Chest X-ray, AP view. Patient: 59 years old, sex F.
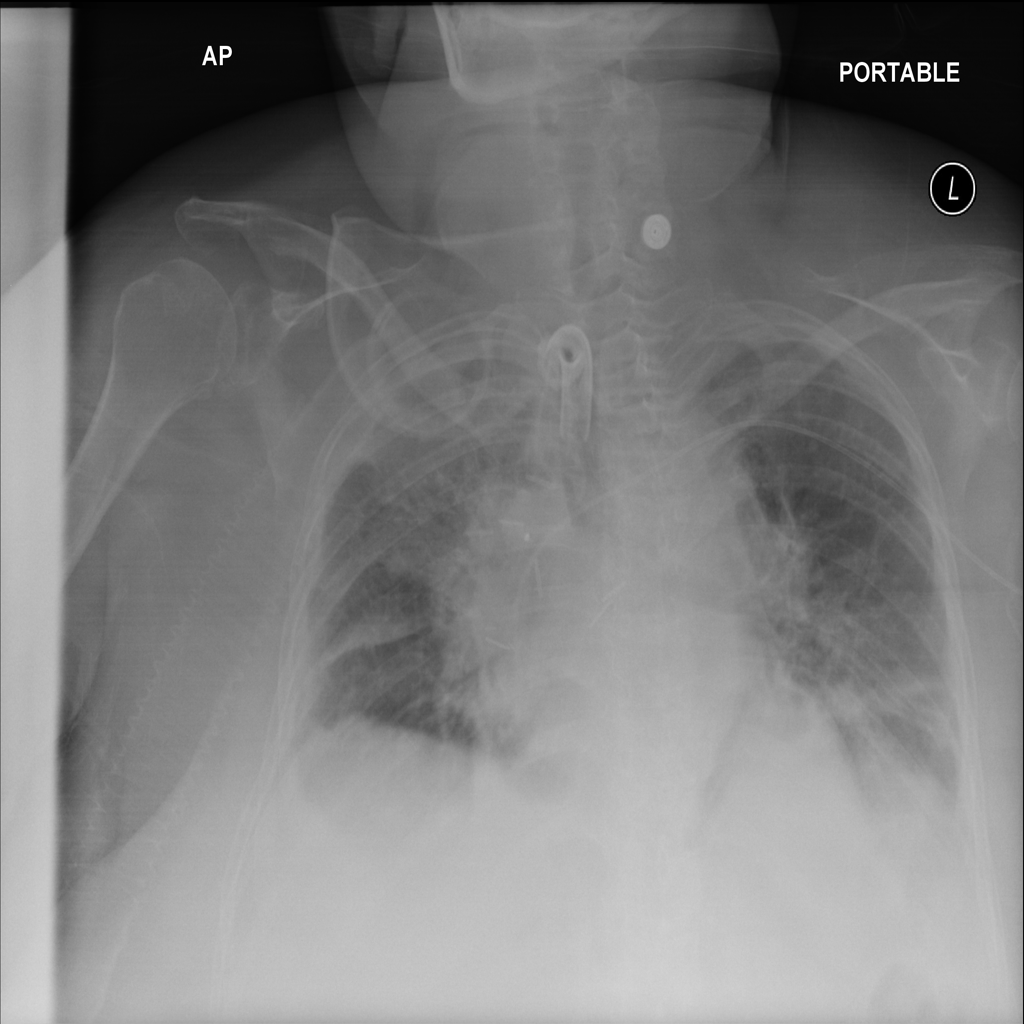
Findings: Atelectasis